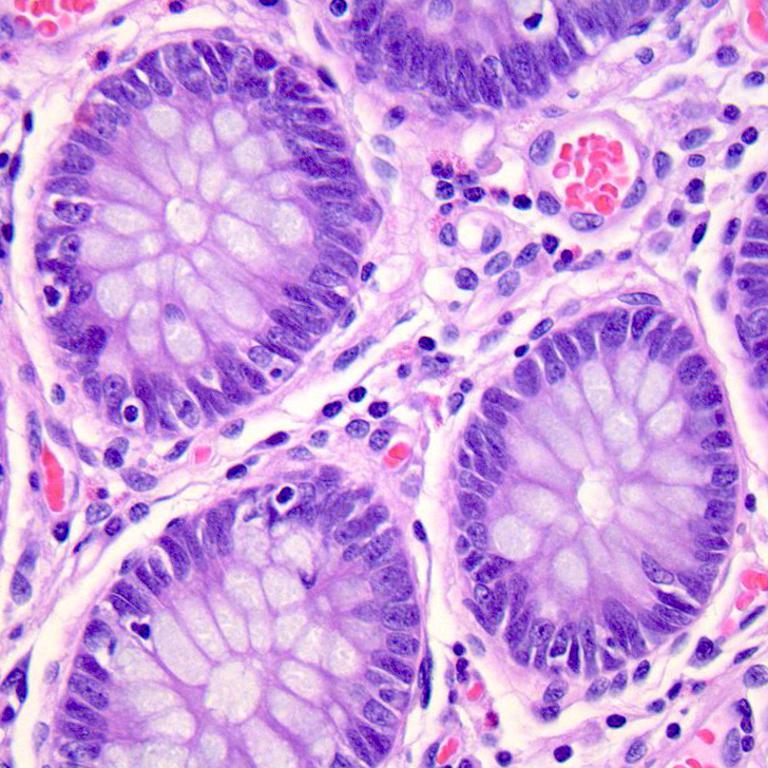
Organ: colon
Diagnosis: benign